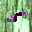
Label: 5